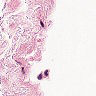
Metastatic tissue present: no